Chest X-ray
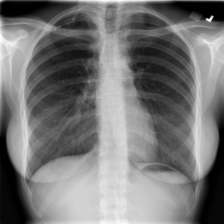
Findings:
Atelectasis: negative
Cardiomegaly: negative
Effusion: negative
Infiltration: negative
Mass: negative
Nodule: negative
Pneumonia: negative
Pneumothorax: negative
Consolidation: negative
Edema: negative
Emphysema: negative
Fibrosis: negative
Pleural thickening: negative
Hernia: negative